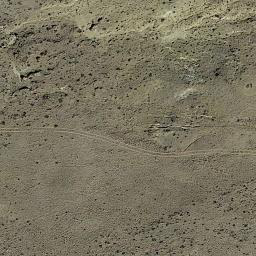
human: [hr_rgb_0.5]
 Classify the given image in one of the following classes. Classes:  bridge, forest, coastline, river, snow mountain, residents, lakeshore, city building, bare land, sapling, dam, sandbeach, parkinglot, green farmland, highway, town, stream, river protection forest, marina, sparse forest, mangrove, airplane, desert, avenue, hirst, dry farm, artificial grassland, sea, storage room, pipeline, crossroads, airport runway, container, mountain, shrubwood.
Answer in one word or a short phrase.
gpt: bare land